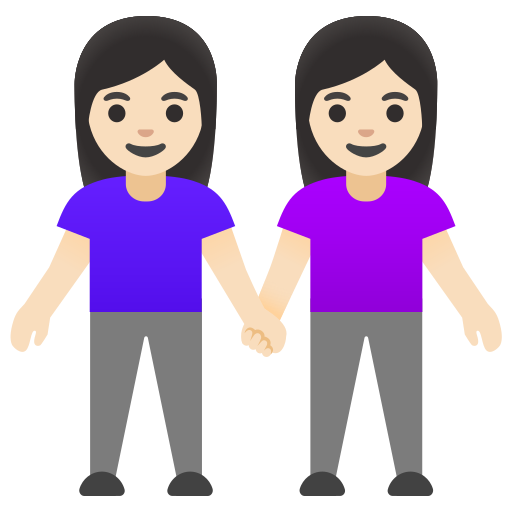
Emoji: 👭🏻